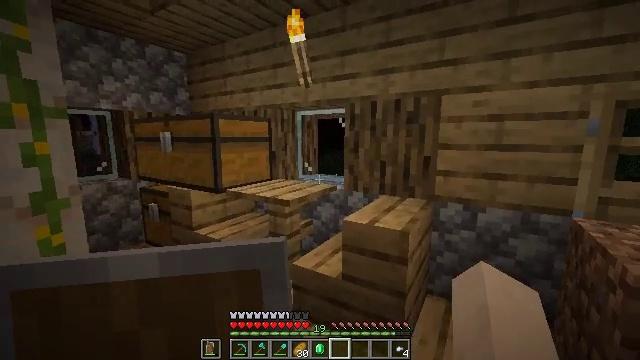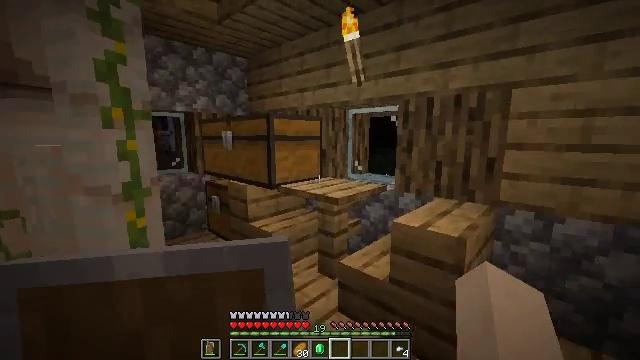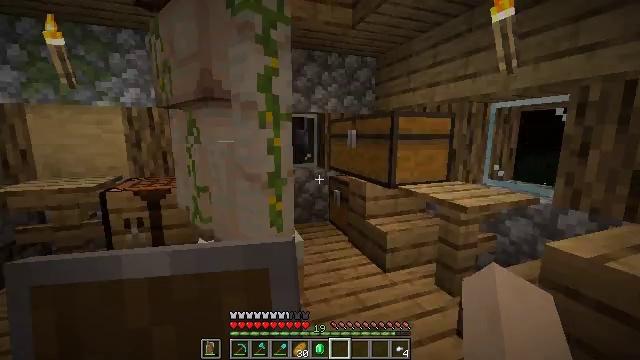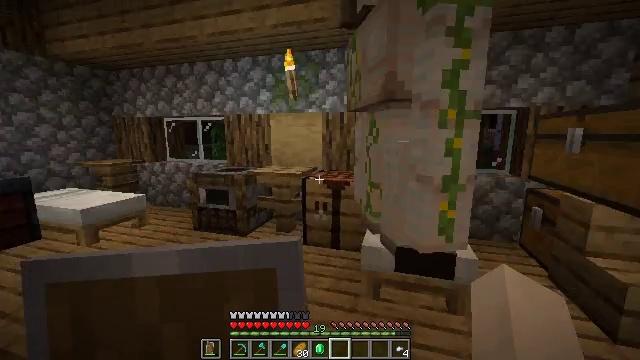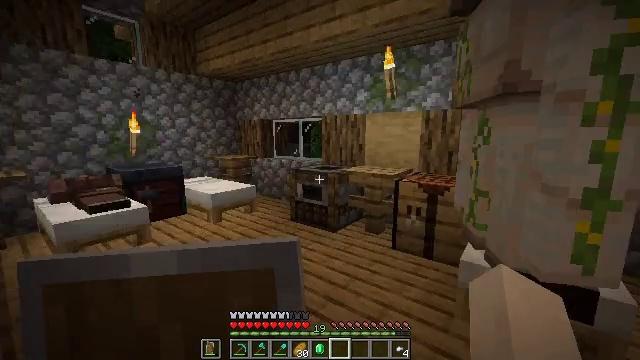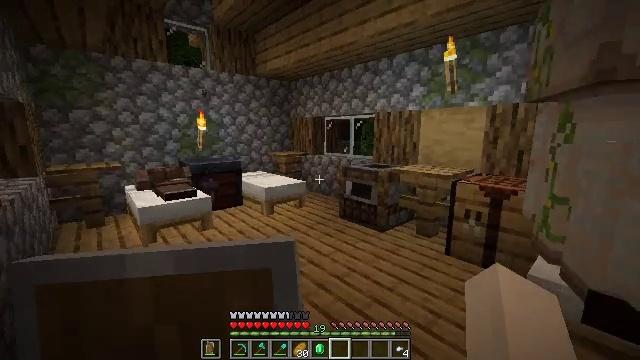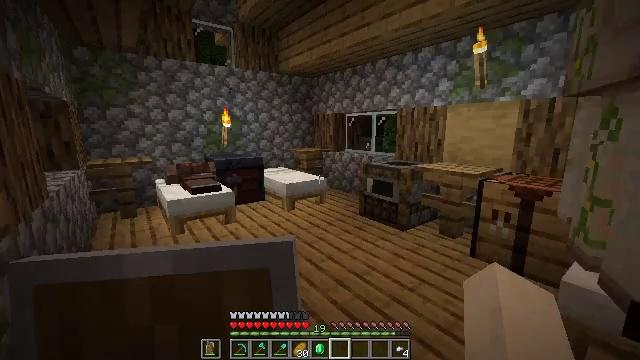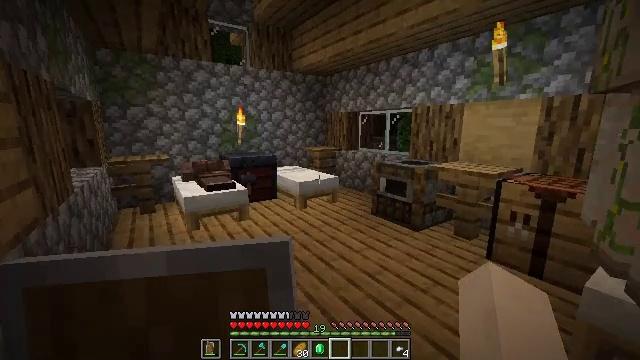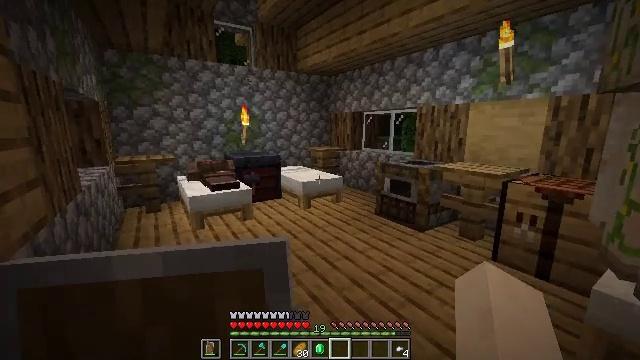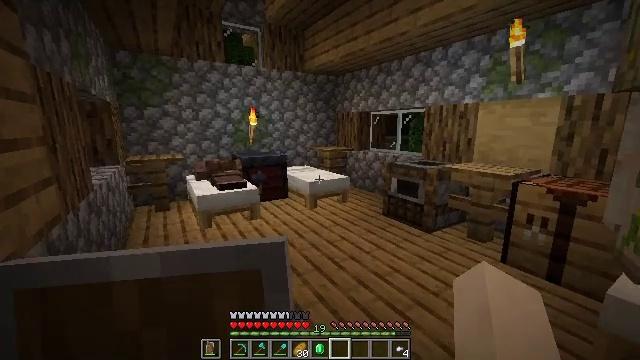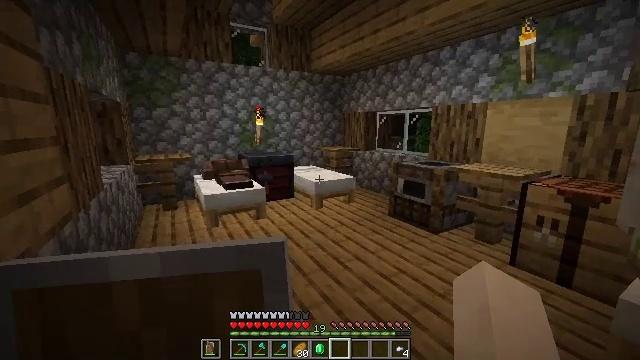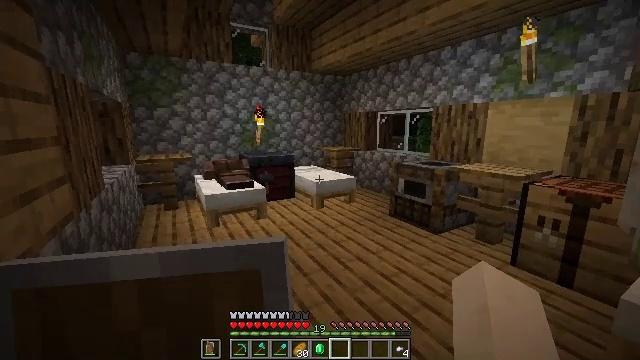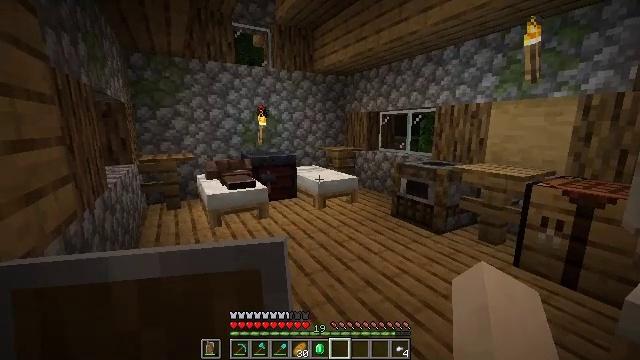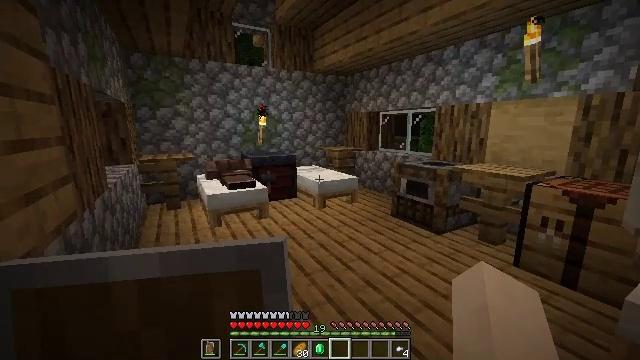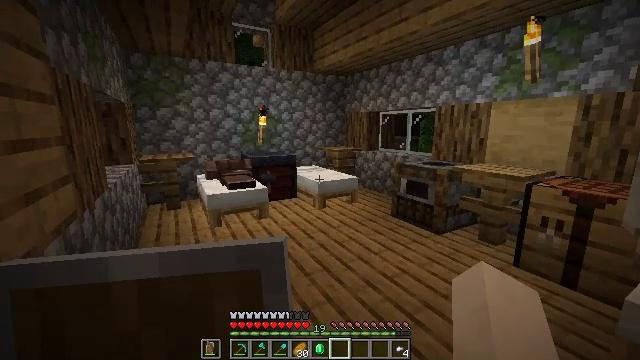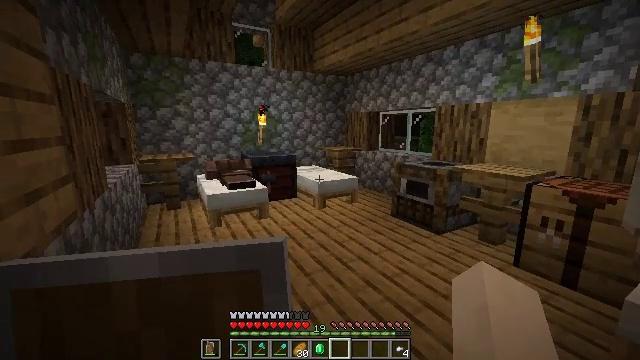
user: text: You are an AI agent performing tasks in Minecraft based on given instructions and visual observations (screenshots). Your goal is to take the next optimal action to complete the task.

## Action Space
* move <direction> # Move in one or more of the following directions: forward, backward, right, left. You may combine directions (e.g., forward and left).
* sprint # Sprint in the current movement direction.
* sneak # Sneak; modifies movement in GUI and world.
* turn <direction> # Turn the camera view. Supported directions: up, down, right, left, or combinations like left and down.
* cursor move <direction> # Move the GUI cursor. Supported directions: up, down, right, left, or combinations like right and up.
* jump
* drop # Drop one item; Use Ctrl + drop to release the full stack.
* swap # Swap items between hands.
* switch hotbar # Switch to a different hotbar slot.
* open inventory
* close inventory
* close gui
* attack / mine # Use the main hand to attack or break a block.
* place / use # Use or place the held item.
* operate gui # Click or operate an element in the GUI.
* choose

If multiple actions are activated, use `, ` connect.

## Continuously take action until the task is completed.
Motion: motion action
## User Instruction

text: Obtain iron nugget from iron ingot in crafting table.
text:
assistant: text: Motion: turn left
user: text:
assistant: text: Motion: turn left
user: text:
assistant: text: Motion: turn left
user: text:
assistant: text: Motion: turn left
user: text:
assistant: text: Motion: turn left
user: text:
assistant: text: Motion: turn left
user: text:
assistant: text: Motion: turn left
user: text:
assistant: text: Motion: no_op
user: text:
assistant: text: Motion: turn left
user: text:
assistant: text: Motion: turn left
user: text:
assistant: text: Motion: no_op
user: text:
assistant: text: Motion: no_op
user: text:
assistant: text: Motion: no_op
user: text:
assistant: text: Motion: no_op
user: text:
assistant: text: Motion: no_op
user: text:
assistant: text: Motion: no_op
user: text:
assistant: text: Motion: no_op
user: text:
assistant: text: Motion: no_op
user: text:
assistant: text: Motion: no_op
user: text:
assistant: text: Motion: no_op
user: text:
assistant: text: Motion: no_op
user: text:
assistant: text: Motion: no_op
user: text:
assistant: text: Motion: turn right
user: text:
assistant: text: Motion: turn right
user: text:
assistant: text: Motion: turn right
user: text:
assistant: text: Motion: turn right
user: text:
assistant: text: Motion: turn right
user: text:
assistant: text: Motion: no_op
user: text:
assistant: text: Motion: no_op
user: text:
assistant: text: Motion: no_op